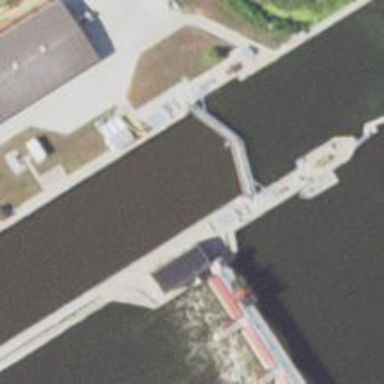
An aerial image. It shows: Footway road leading to lock gate on waterway.